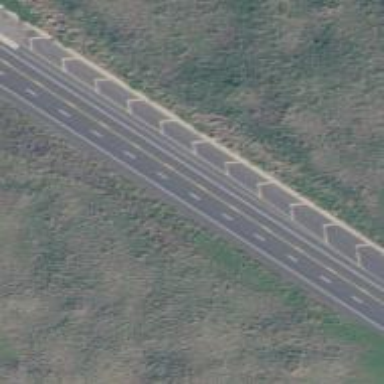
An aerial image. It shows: Escape road.